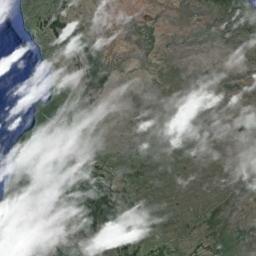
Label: cloud